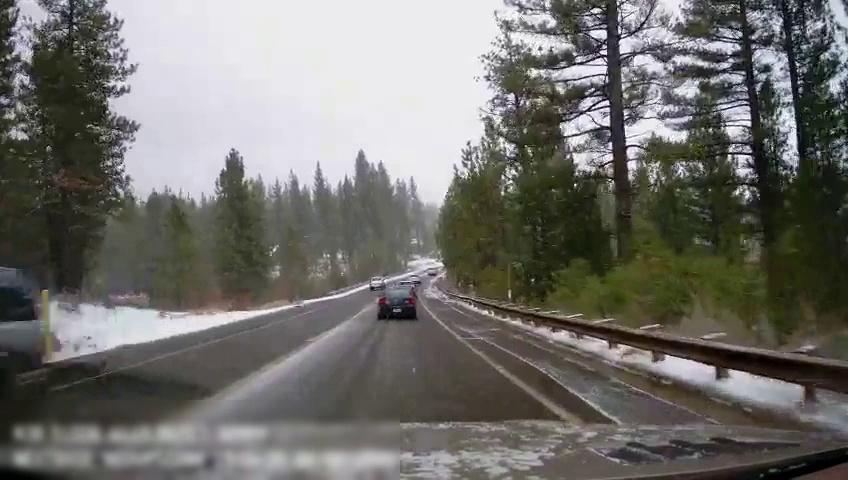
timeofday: Day
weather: Snowy
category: Drivable Space
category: Vehicles | SUV
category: Vehicles | SUV
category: Vehicles | Car
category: Lanes | Opposite Lane
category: Lanes | Current Lane
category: Lanes | Alternate Lane